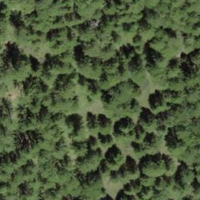
EUNIS habitat code: 43
Species observed at this site:
Callophrys rubi
Podarcis muralis